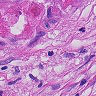
Metastatic tissue present: yes